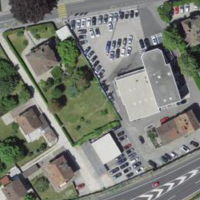
EUNIS habitat code: 57
Species observed at this site:
Cornus sanguinea
Verbascum thapsus